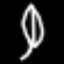
Label: leaf